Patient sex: M
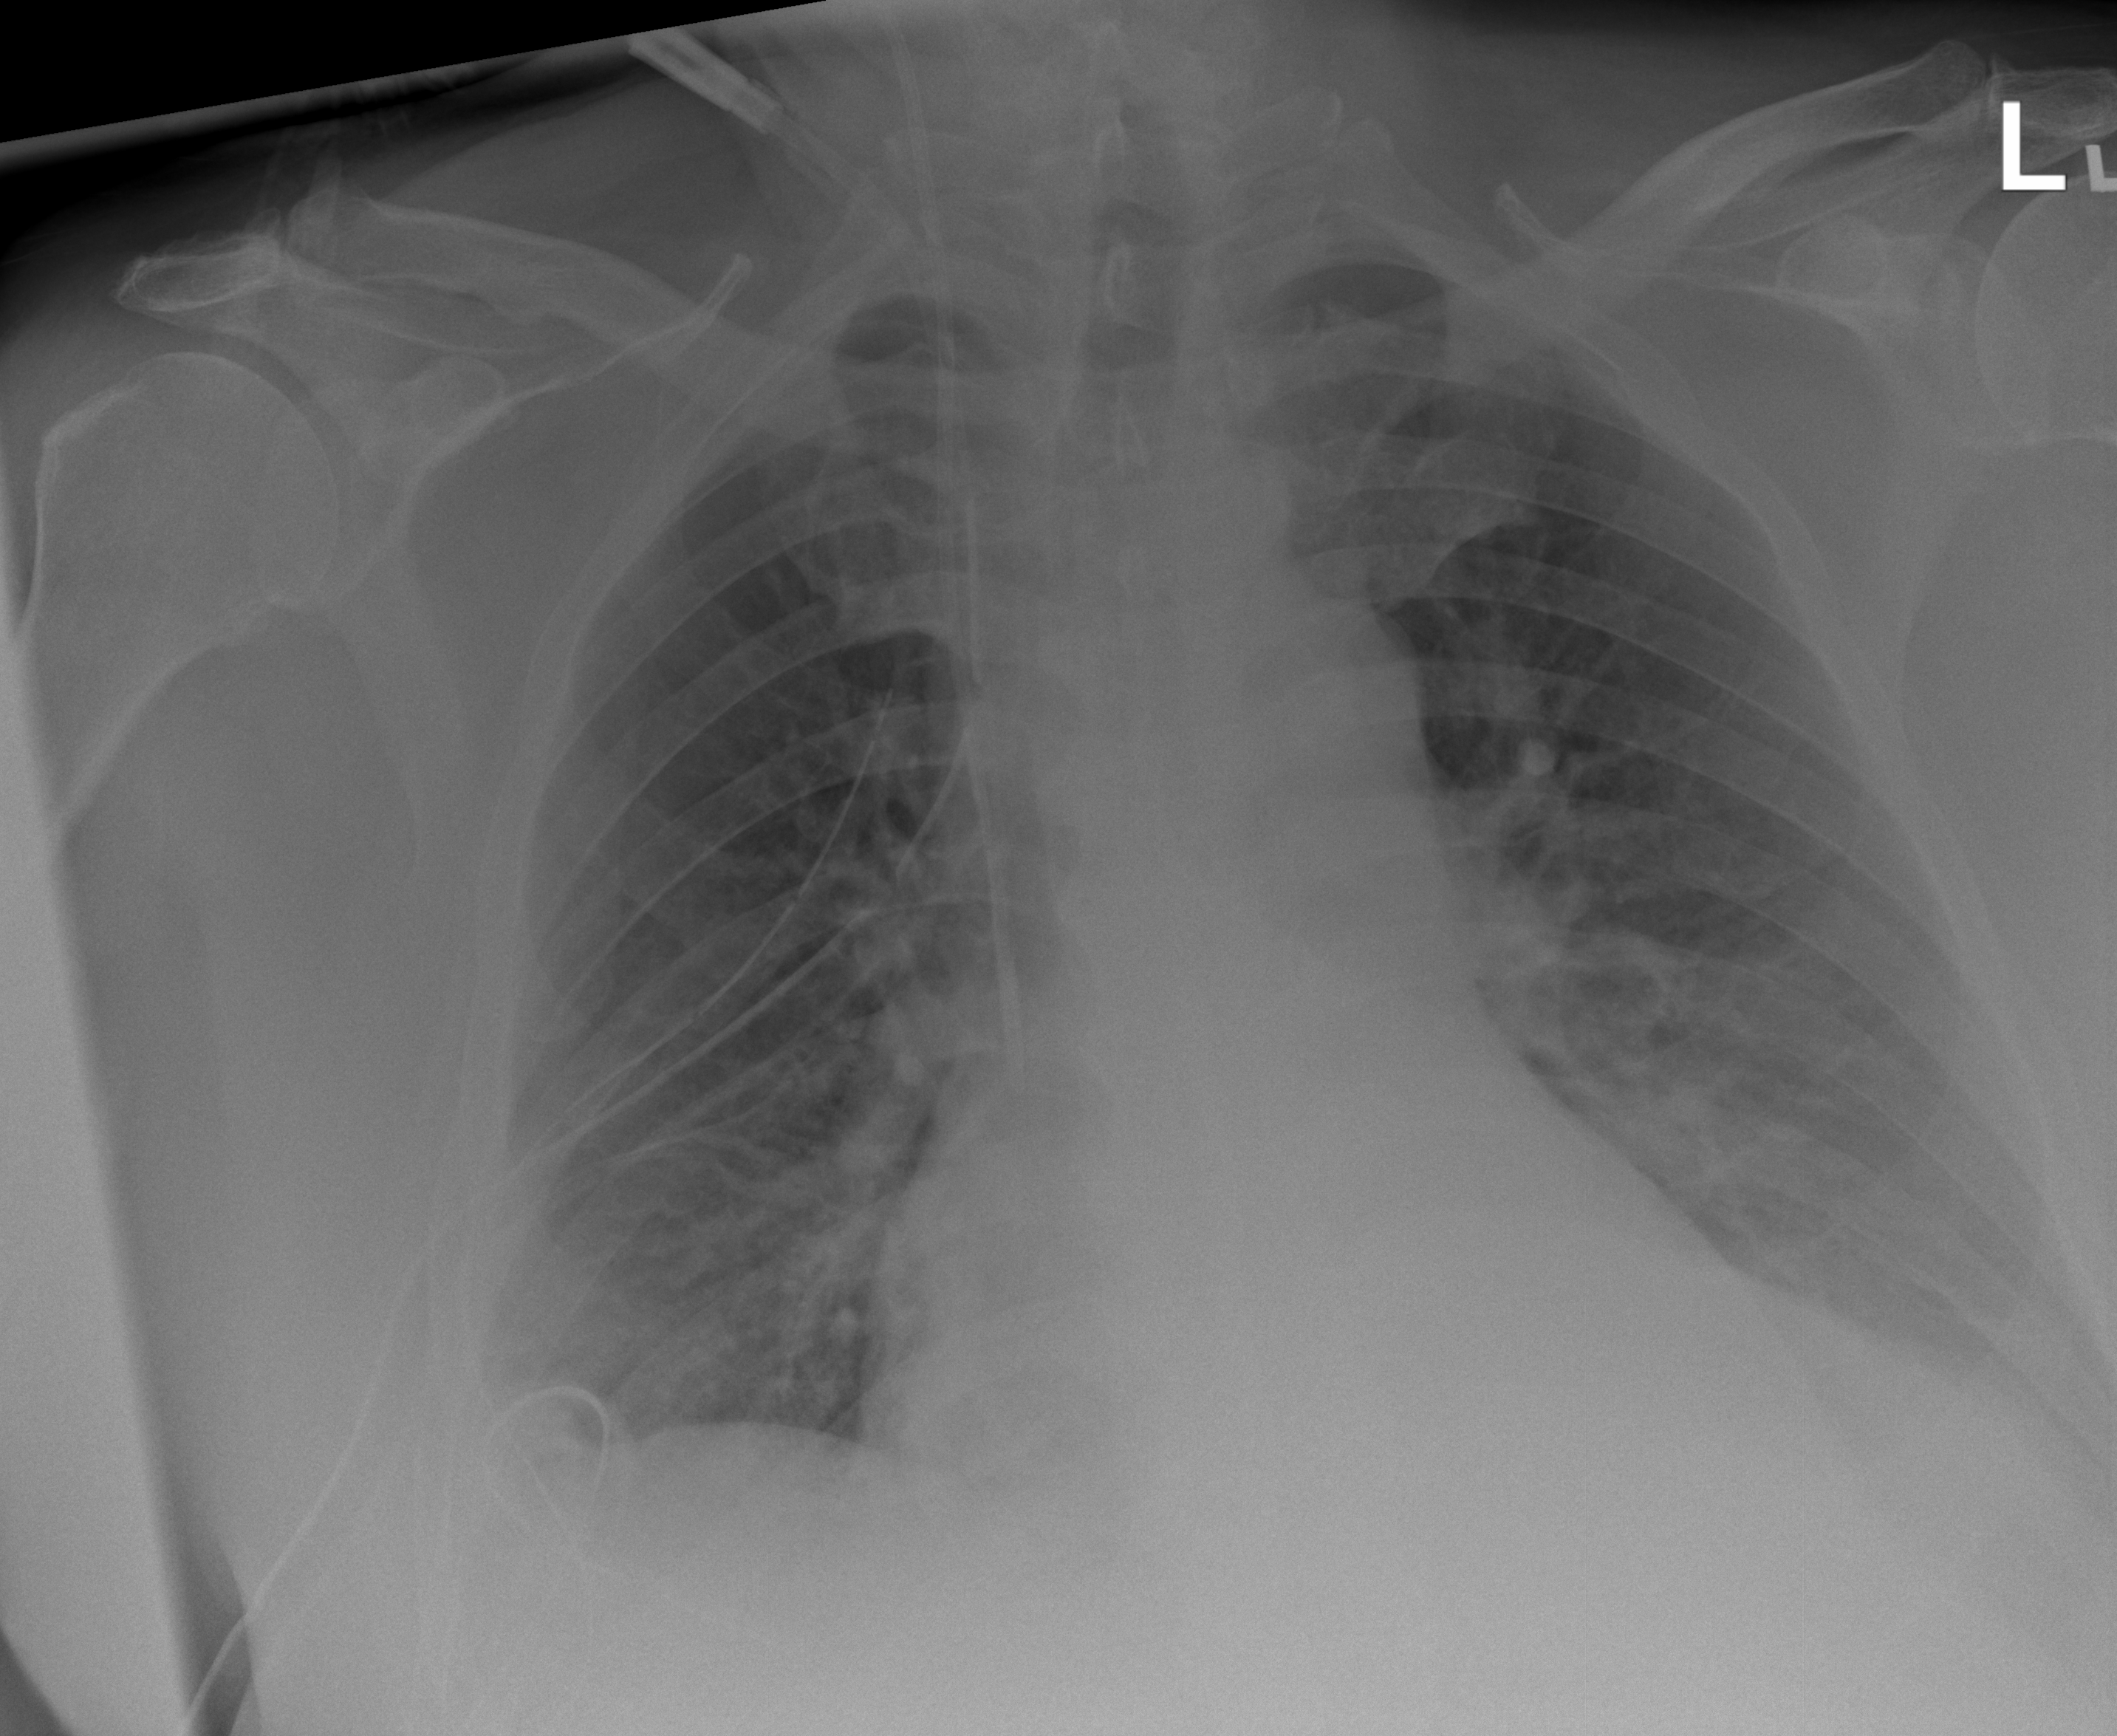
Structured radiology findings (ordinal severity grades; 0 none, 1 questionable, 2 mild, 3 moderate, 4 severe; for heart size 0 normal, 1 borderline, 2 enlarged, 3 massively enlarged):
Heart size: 1
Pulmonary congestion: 0
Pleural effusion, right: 2
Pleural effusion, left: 2
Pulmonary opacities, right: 0
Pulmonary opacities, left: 0
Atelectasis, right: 2
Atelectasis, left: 2